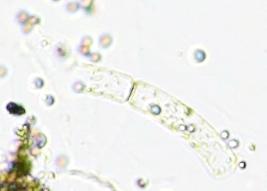
Label: Phaeocystis